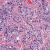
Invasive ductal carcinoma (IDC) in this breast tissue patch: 1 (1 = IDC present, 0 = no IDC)